Field crop: maize
Growth stage: 2
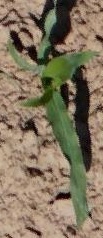
Species: maize